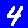
Digit: 4